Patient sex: M
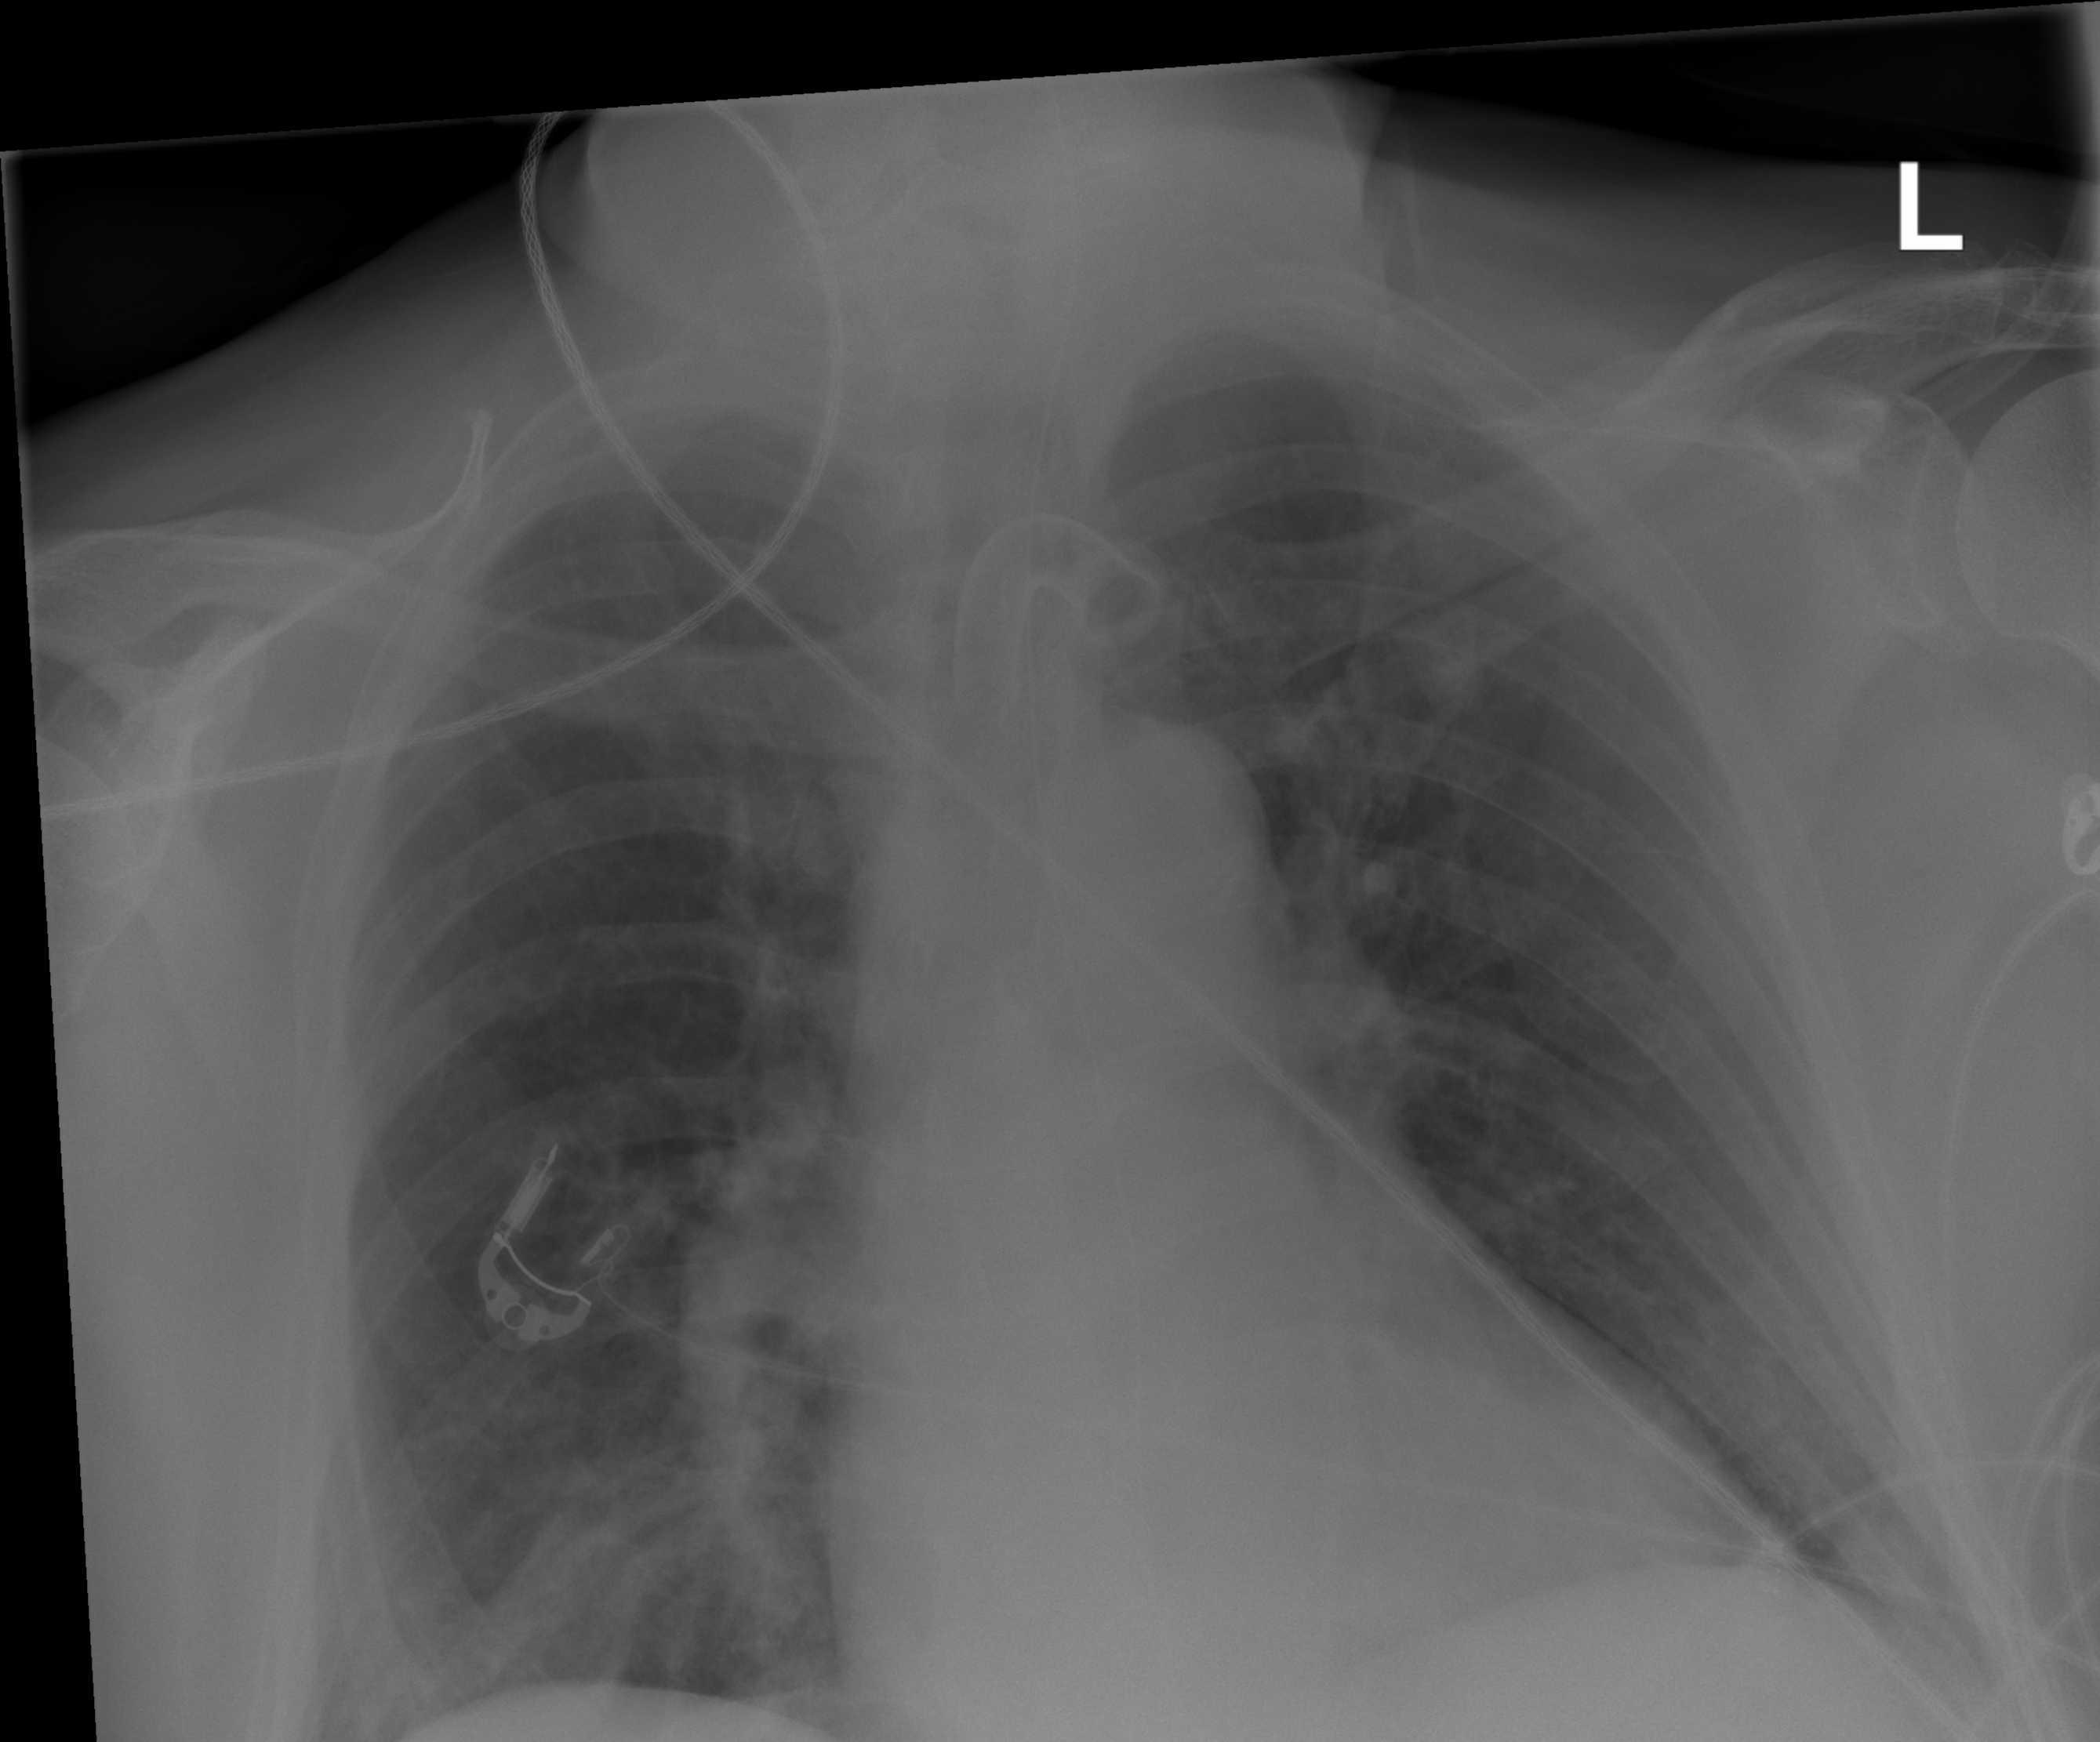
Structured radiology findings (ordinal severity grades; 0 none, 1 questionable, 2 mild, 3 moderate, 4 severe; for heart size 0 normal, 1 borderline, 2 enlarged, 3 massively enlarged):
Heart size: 1
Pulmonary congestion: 2
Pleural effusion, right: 0
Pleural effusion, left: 0
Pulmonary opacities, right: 2
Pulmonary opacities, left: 0
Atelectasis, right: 2
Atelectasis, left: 2